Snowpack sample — Buffalo Mountain, Silverthorne, Colorado, USA (2/22/26, 2:02 PM MST)
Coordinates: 39.622, -106.113
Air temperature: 33 °F
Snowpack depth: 63 cm
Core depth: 50 cm
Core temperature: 26.6 °F
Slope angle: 11°, slope face: 116°
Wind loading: low
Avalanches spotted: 0
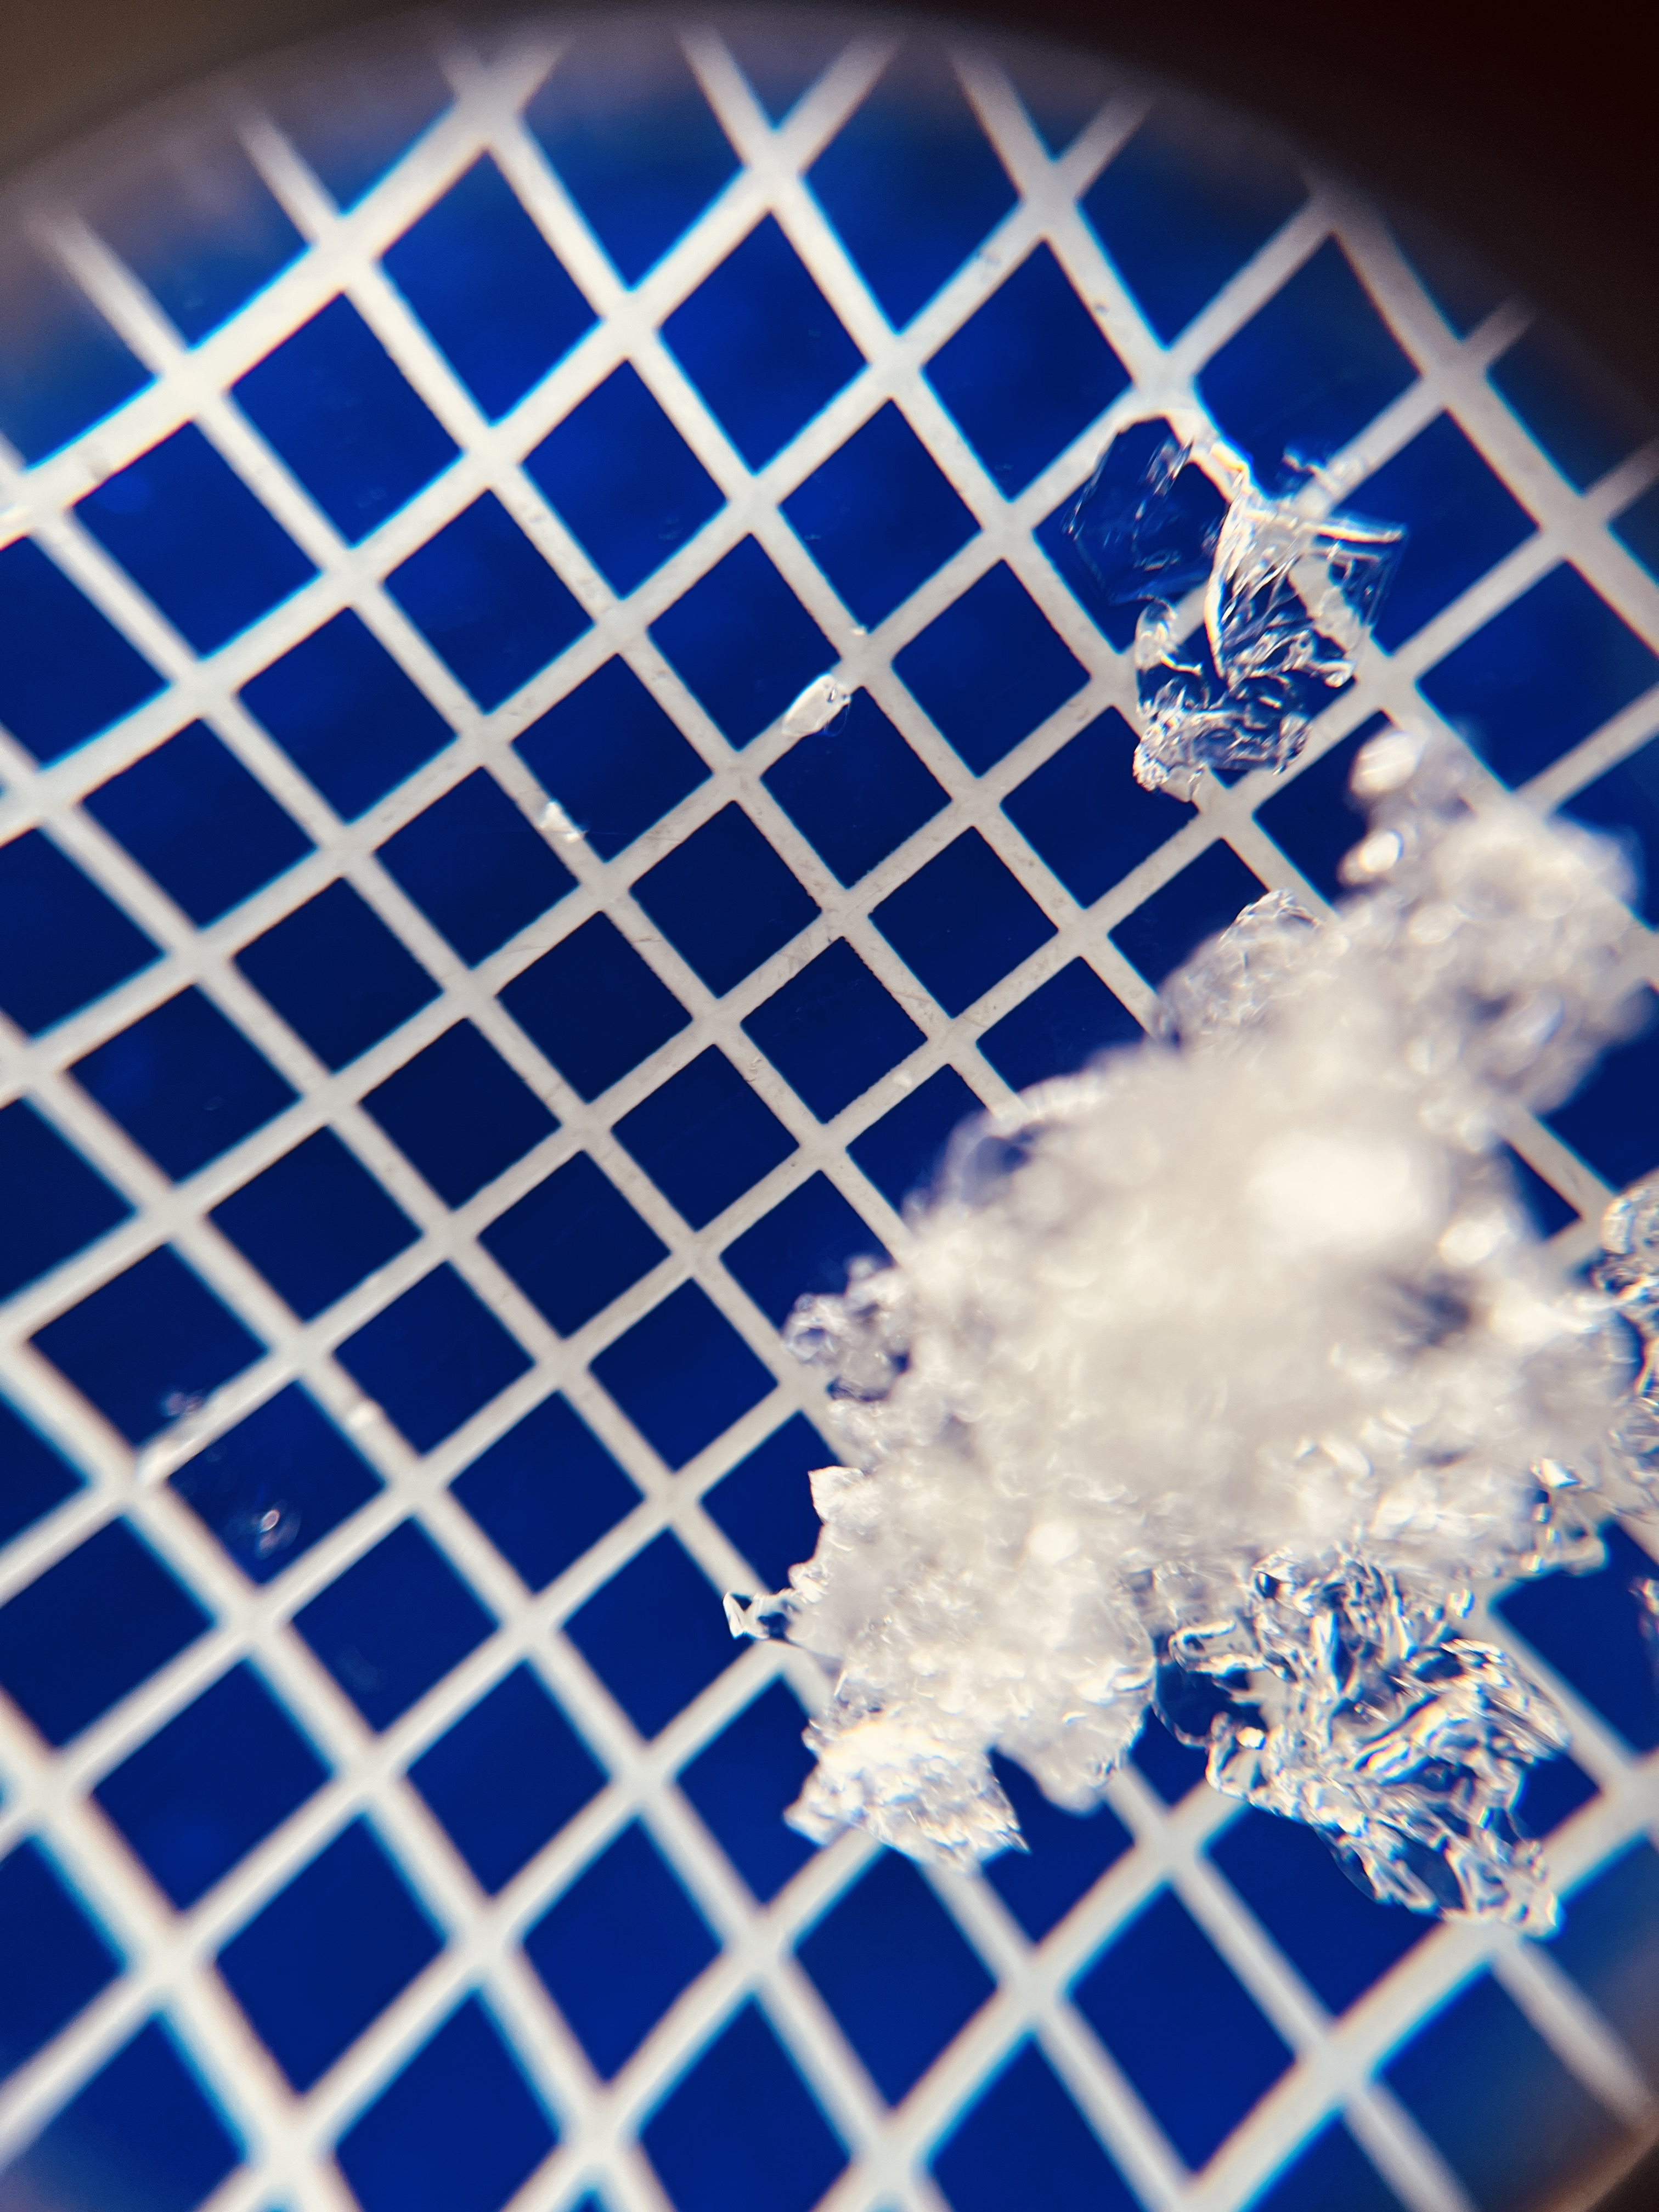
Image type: magnified_profile
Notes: In a firebreak similar to site 1, minimal wind loading with no spotted avalanches (not many faces in view though)